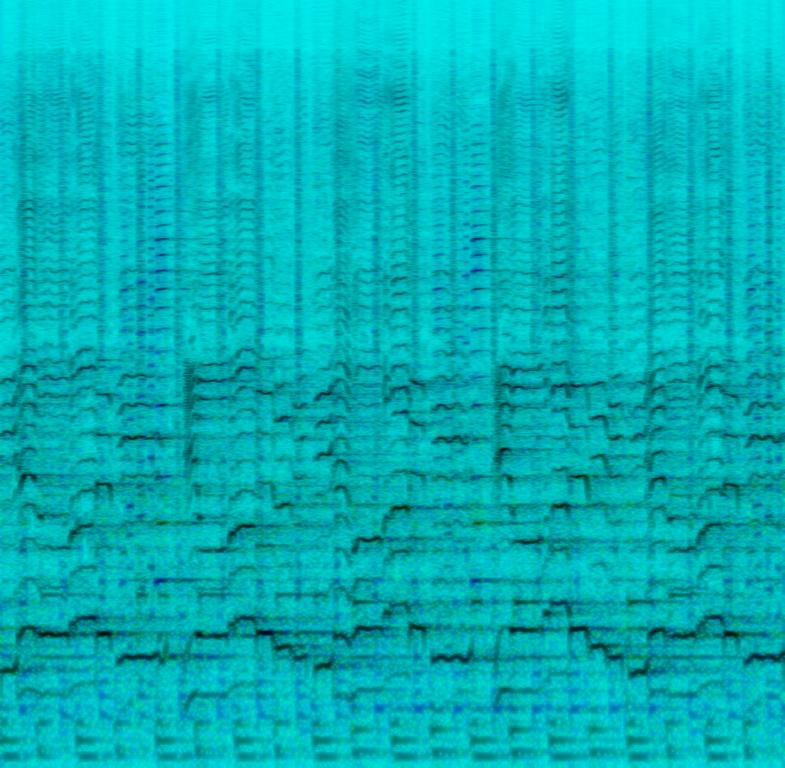
An accordion is playing short notes on the offbeat along with soft snare hits being played with brushes. A bass is playing straight, changing the note on every beat. Another accordion is answering the yodeling male voice with a short melody. The male voice is loud, clear and sings a melody in the higher register. A guitar-like instrument is strumming chords in the higher register. The instruments are panned to the left and right side of the speakers. This song may be playing at a concert in the countryside.